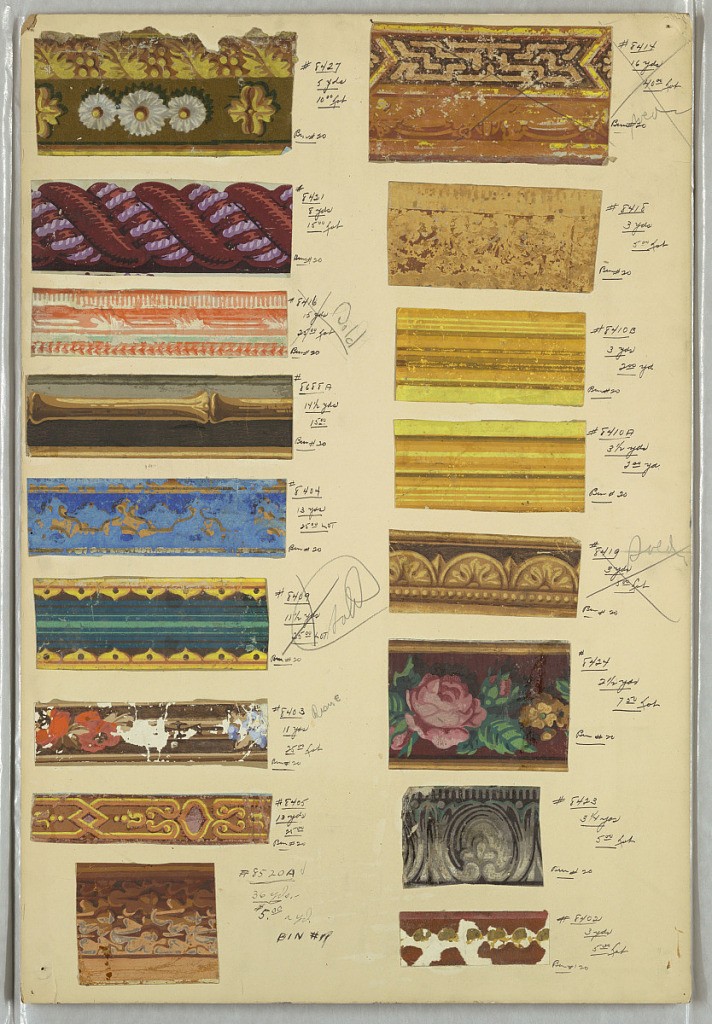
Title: Border
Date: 1820–50
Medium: Block-printed and flocked
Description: Seventeen swatches of narrow borders, including rope twist, architectural moldings, bamboo, egg and dart, oak leaf and acorn, beading, egg and leaf.